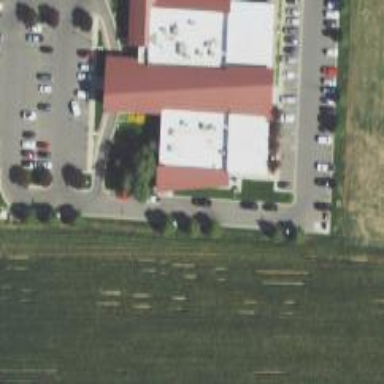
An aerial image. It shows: Hospital building.